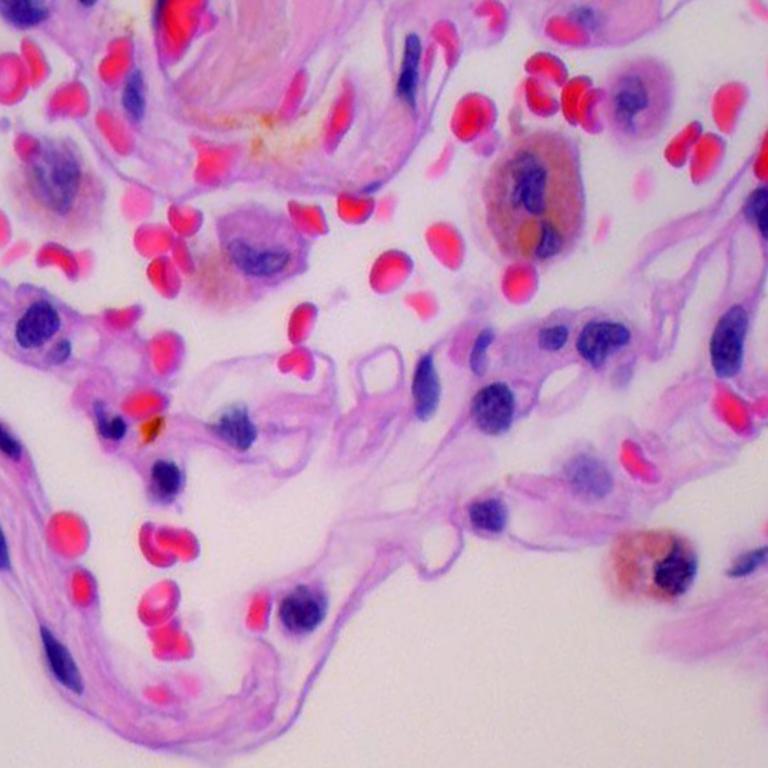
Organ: lung
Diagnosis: benign